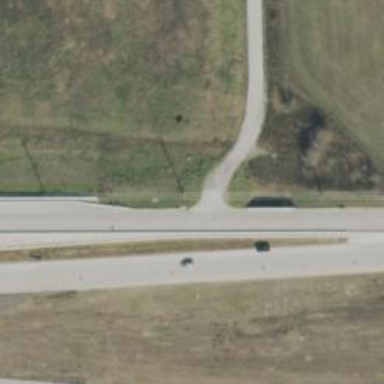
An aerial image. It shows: Trunk link highway.